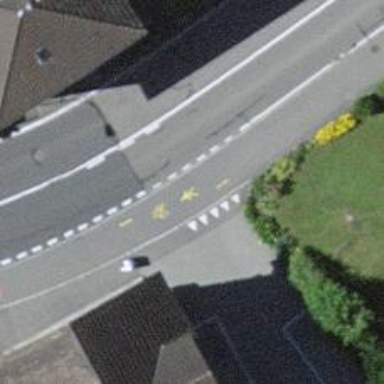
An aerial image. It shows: Marked road crossing featuring surface markings.